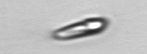
Label: Chrysochromulina